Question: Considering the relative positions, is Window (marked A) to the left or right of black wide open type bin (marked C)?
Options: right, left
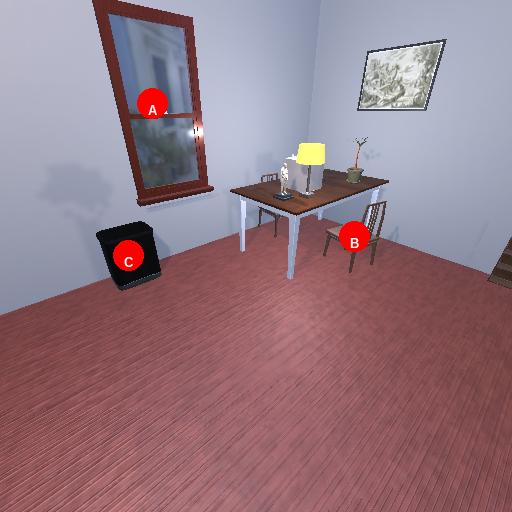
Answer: right